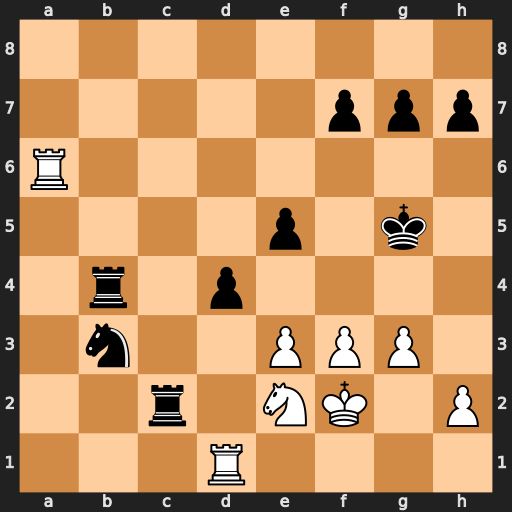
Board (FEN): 8/5ppp/R7/4p1k1/1r1p4/1n2PPP1/2r1NK1P/3R4
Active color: w
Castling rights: -
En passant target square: -
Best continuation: h4+ Kh5 g4+ Kxh4 Rh1+ Kg5 Rh5#